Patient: sex M, age 44
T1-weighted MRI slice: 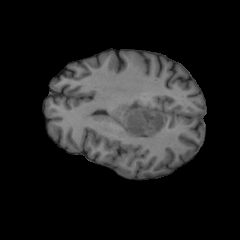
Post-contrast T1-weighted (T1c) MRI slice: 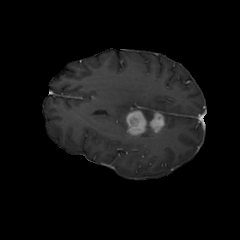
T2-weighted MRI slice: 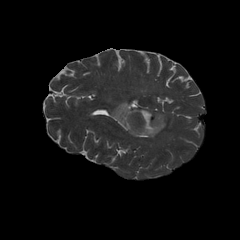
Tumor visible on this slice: yes
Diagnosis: Glioblastoma, IDH-wildtype
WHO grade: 4